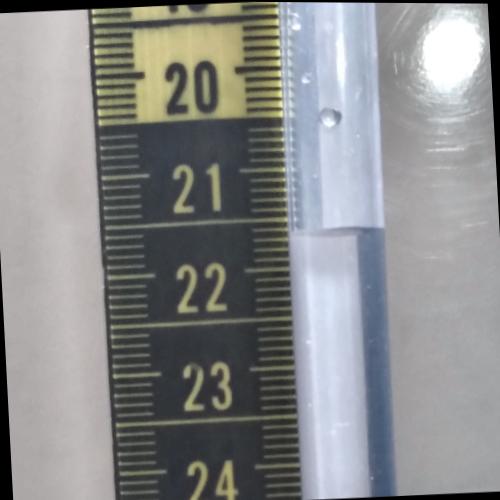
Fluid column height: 21.7 cm